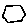
Label: hexagon